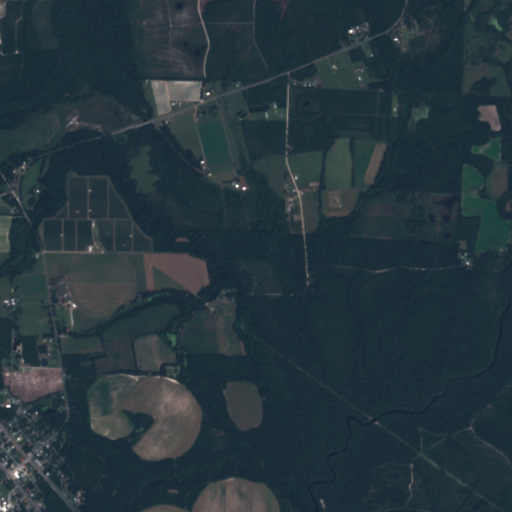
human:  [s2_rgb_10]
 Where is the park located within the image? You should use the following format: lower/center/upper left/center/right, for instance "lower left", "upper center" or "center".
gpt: The park is located in the upper left of the image.
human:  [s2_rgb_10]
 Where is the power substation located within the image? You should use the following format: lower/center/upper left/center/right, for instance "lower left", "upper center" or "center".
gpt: The power substation is located in the center of the image.
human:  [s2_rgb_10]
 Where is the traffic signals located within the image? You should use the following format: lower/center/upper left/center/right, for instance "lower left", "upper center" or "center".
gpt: The traffic signals is located in the lower left of the image.
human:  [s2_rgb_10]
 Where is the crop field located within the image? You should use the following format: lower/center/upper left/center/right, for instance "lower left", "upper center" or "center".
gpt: There is no crop field in the image.